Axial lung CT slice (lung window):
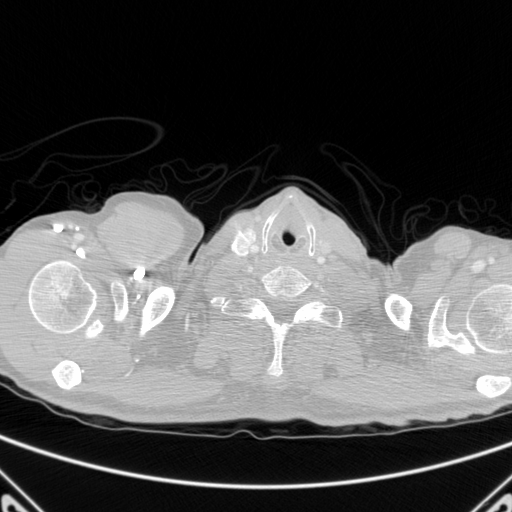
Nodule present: no